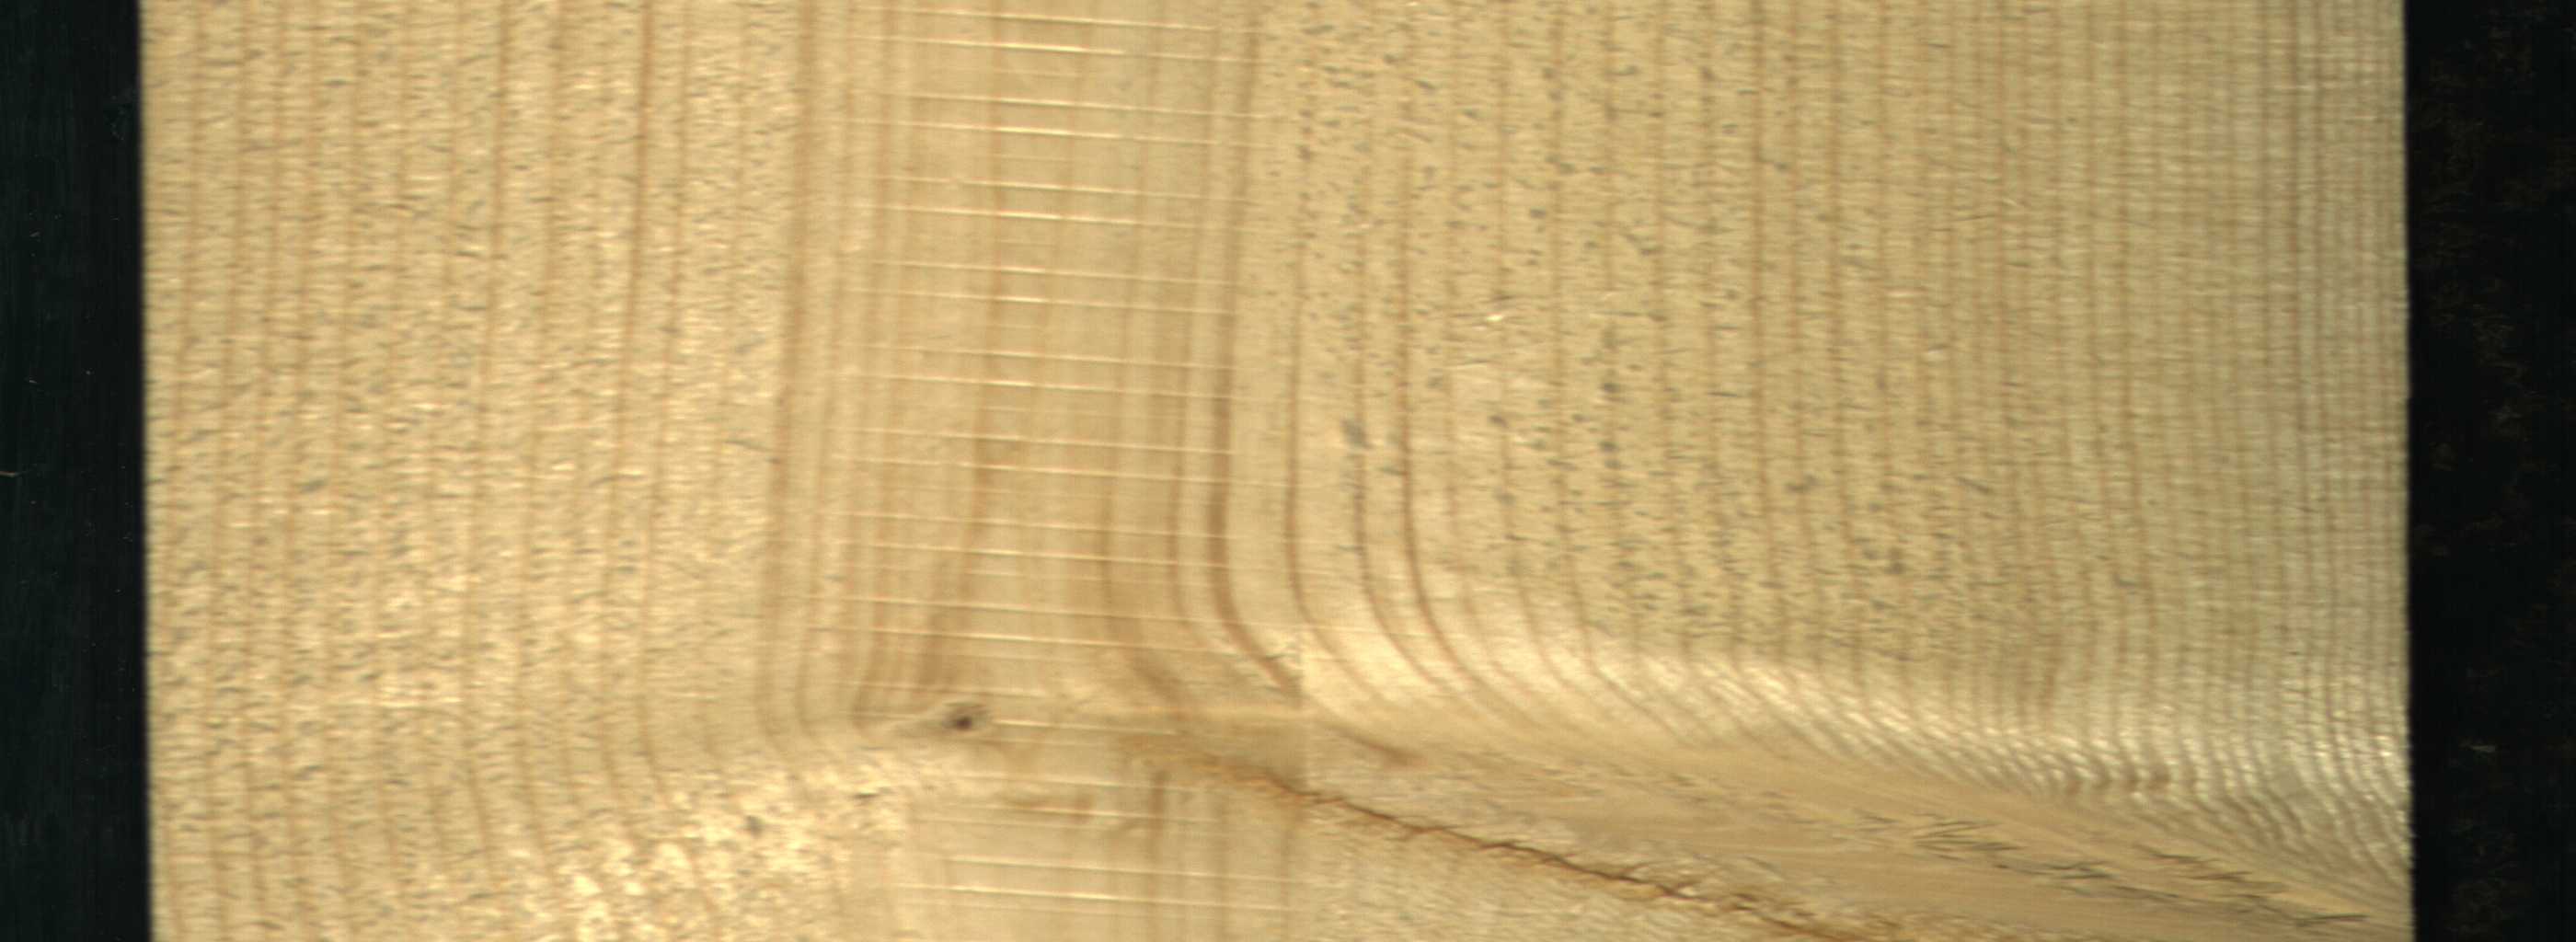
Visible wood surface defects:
Live_Knot
Live_Knot